Interaction volume radius: 5 \u00c5
Interaction volume height: 10 \u00c5
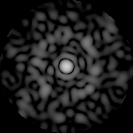
Disorder parameter: 0.7979